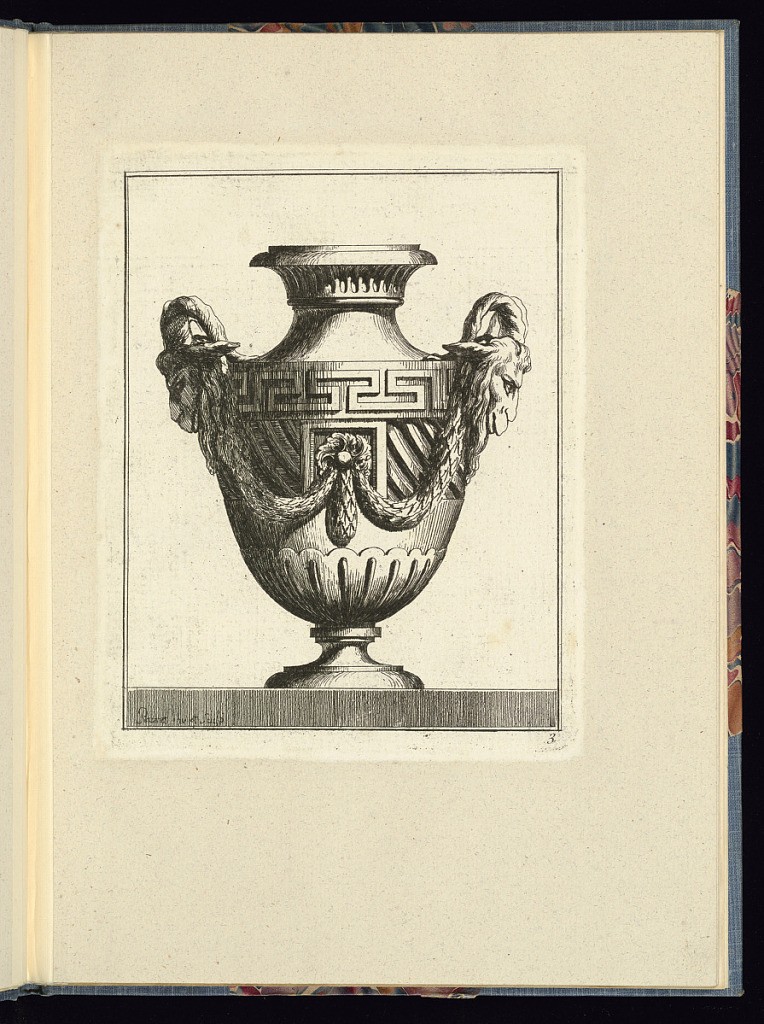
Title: Ornamental Vase Design
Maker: L.N. Percenet, French, born 1736
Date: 1761
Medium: Etching on laid paper
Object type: Print
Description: Vase with goat-head pulls. The vase has fluting on its neck and a meander at the shoulder. There is a rosette at the center of the vase with a festoon draped from it. The vase has a low tapered foot. The vase is elevated on a platform that extends to the edge of the image. The plate is signed and numbered.